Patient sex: M
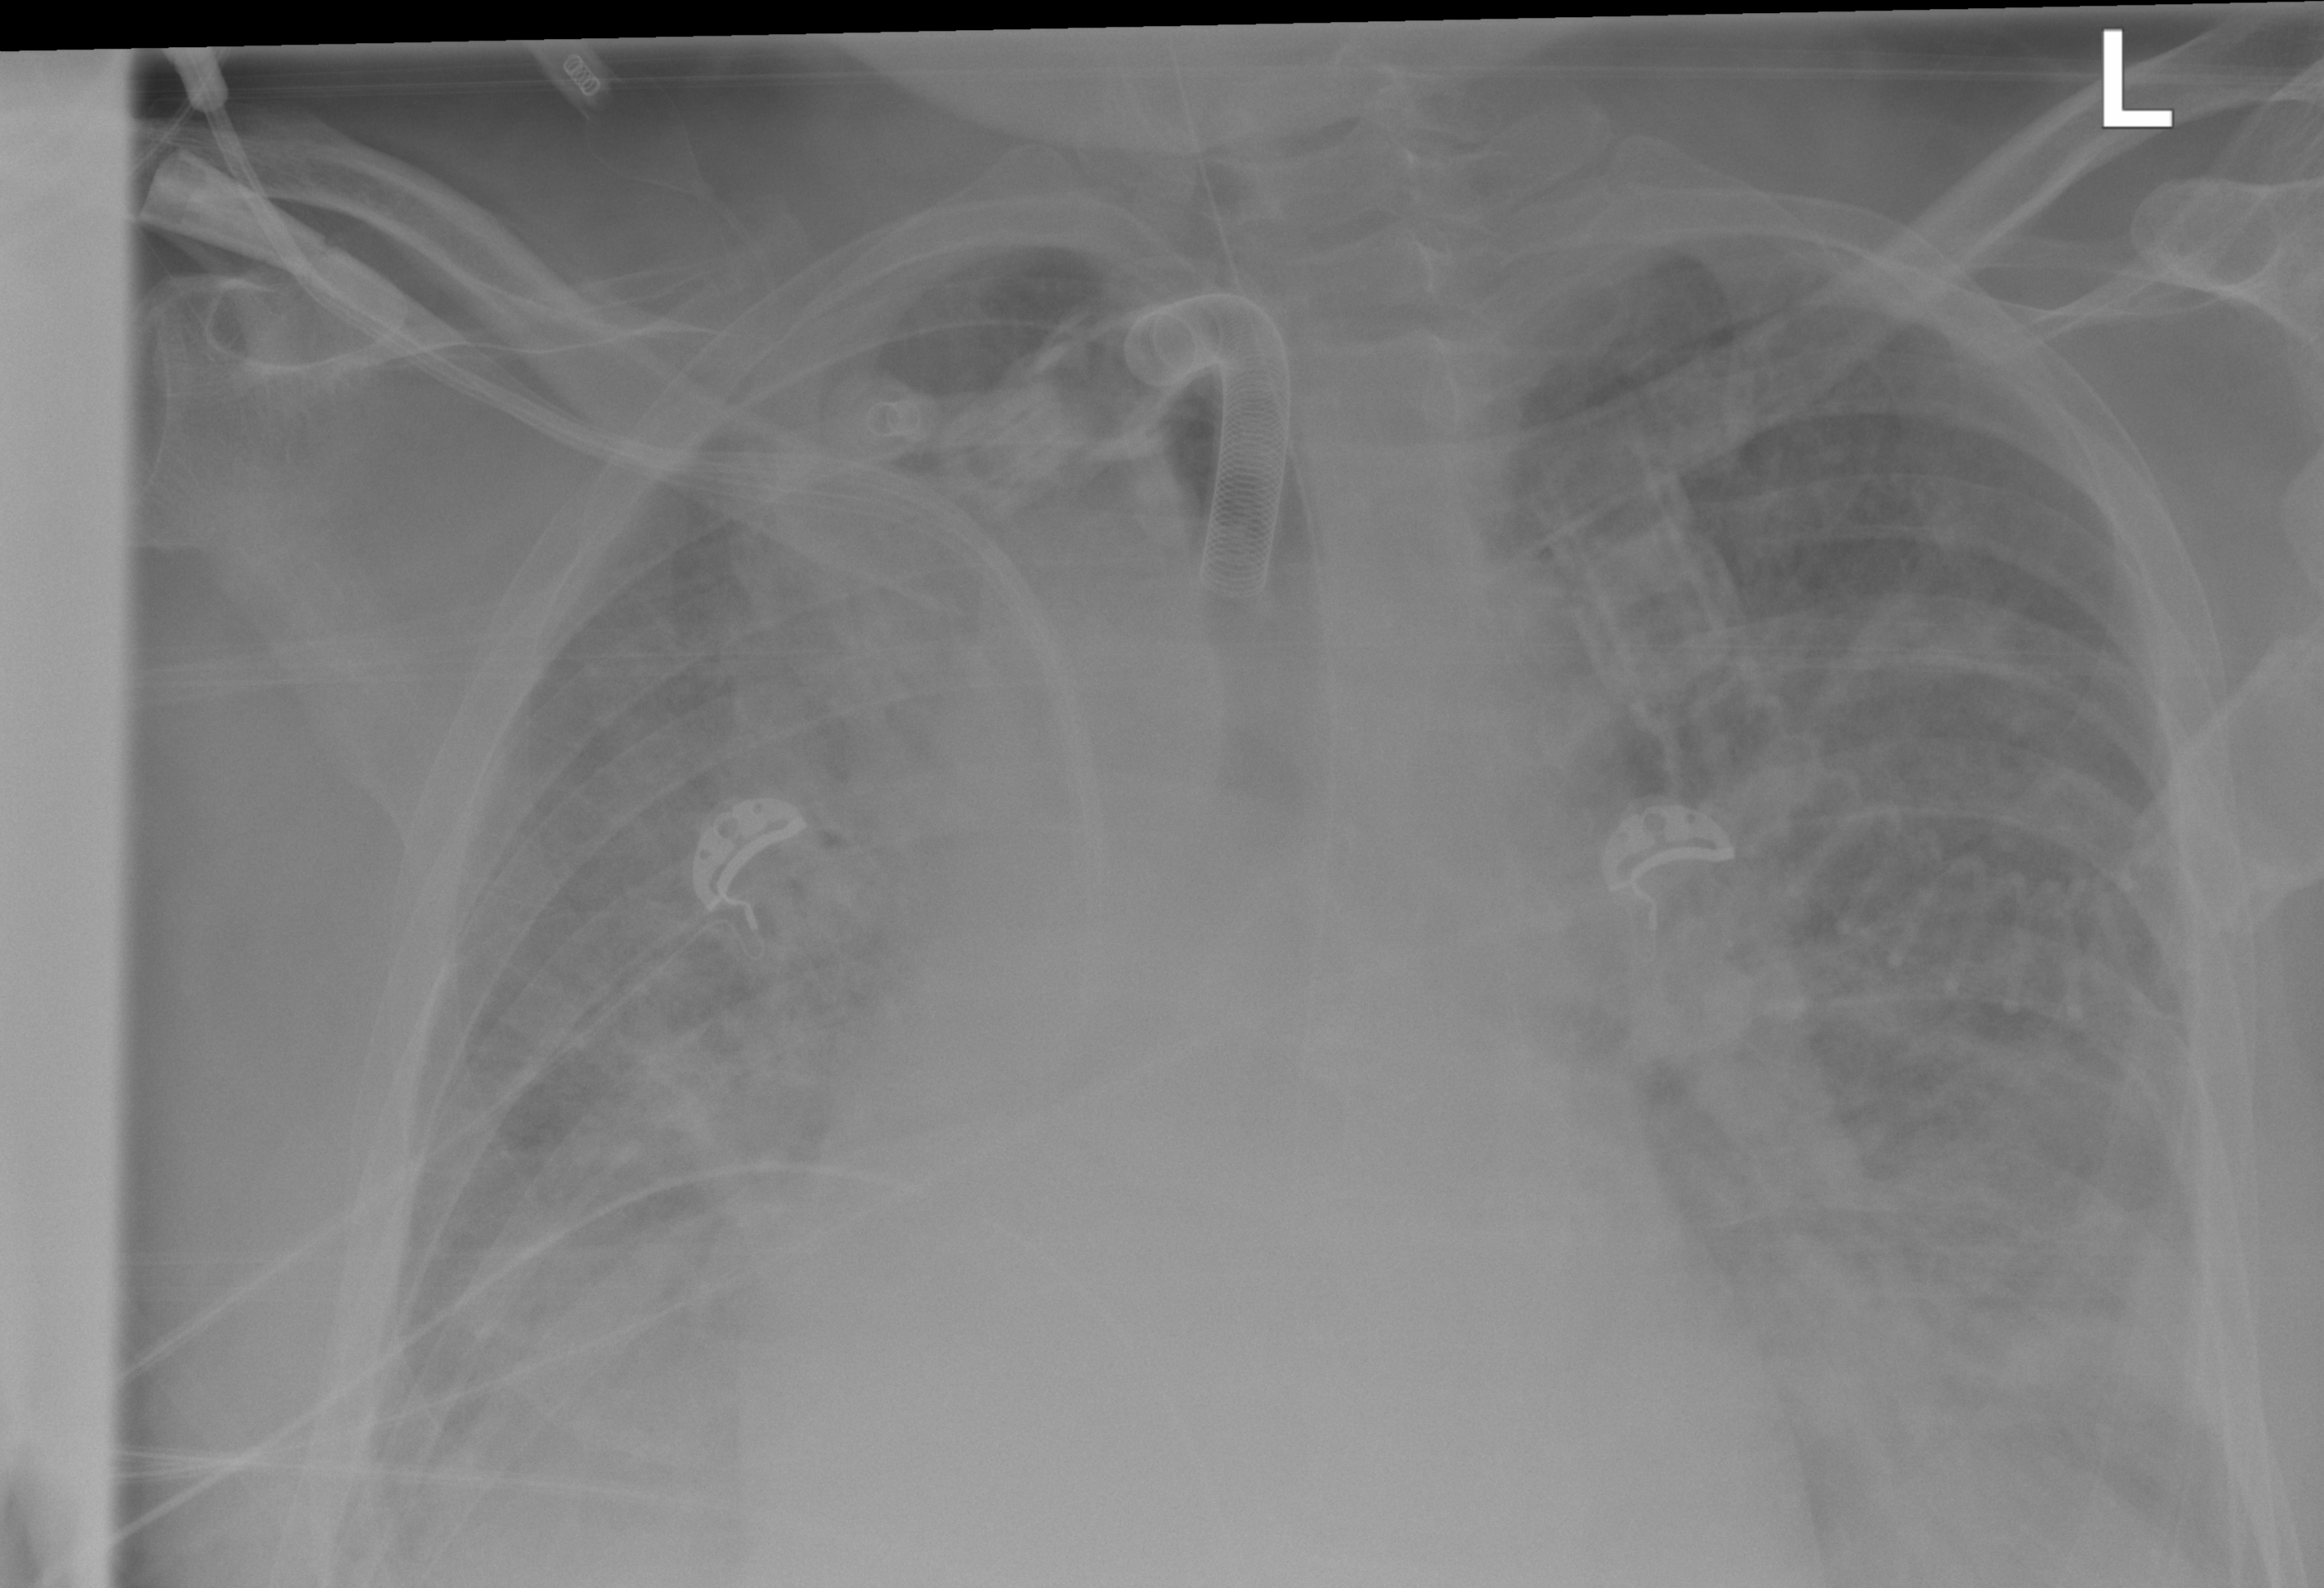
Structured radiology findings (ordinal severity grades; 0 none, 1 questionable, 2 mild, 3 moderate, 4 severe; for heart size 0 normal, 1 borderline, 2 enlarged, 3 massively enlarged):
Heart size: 2
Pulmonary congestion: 2
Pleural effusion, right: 2
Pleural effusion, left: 2
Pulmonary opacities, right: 2
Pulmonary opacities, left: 2
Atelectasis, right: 3
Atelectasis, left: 2